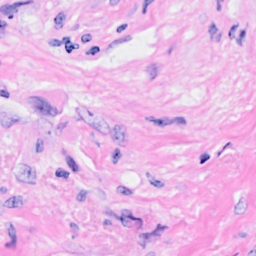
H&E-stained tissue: Breast